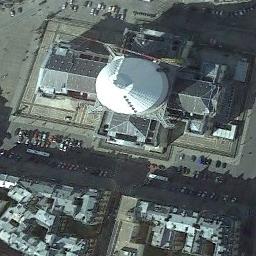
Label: church